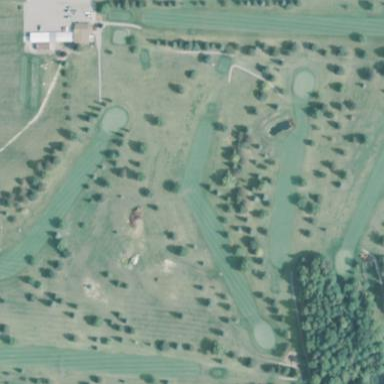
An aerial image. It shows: Golf course.